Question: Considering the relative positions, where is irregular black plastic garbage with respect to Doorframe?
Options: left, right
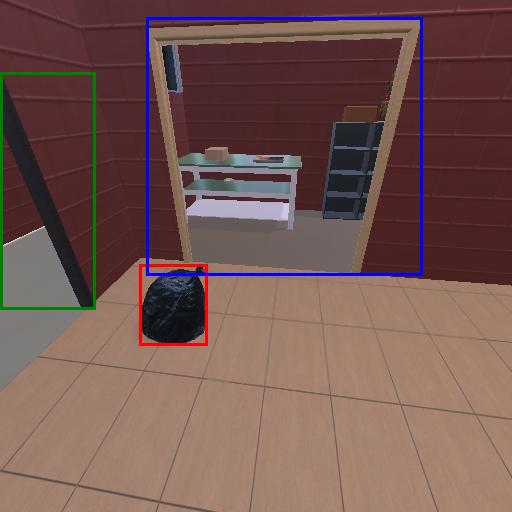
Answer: left